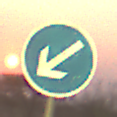
Verkehrszeichen: VorgeschriebeneVorbeifahrtLinks
Umgebung: Outdoor, Nature
Tageszeit: SunriseSunset
Wetter: Clear
Licht: Natural
Jahreszeit: NotSpecified
Kontrast: LowContrast